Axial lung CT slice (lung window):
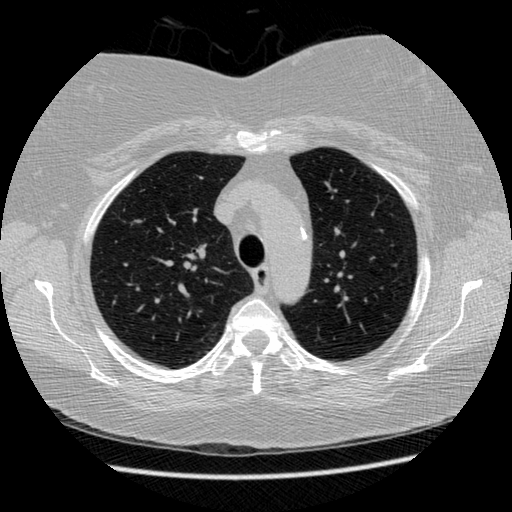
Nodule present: no